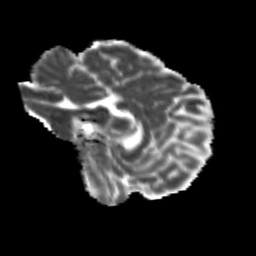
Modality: MD
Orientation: sagittal
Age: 24
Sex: male
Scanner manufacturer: siemens
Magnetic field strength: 3 T
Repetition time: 3.5 s
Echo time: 0.104 s